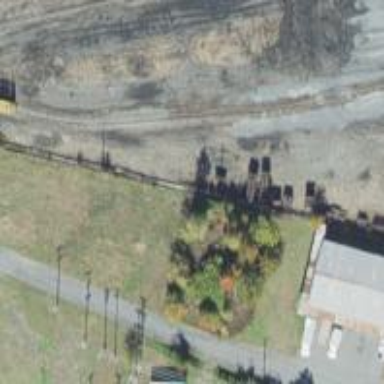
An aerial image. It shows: Abandoned railway spur.